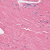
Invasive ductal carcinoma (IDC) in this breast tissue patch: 0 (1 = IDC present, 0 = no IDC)